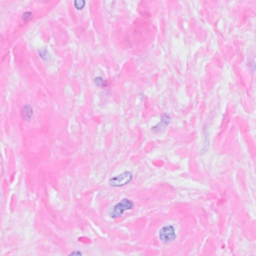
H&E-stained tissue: Breast